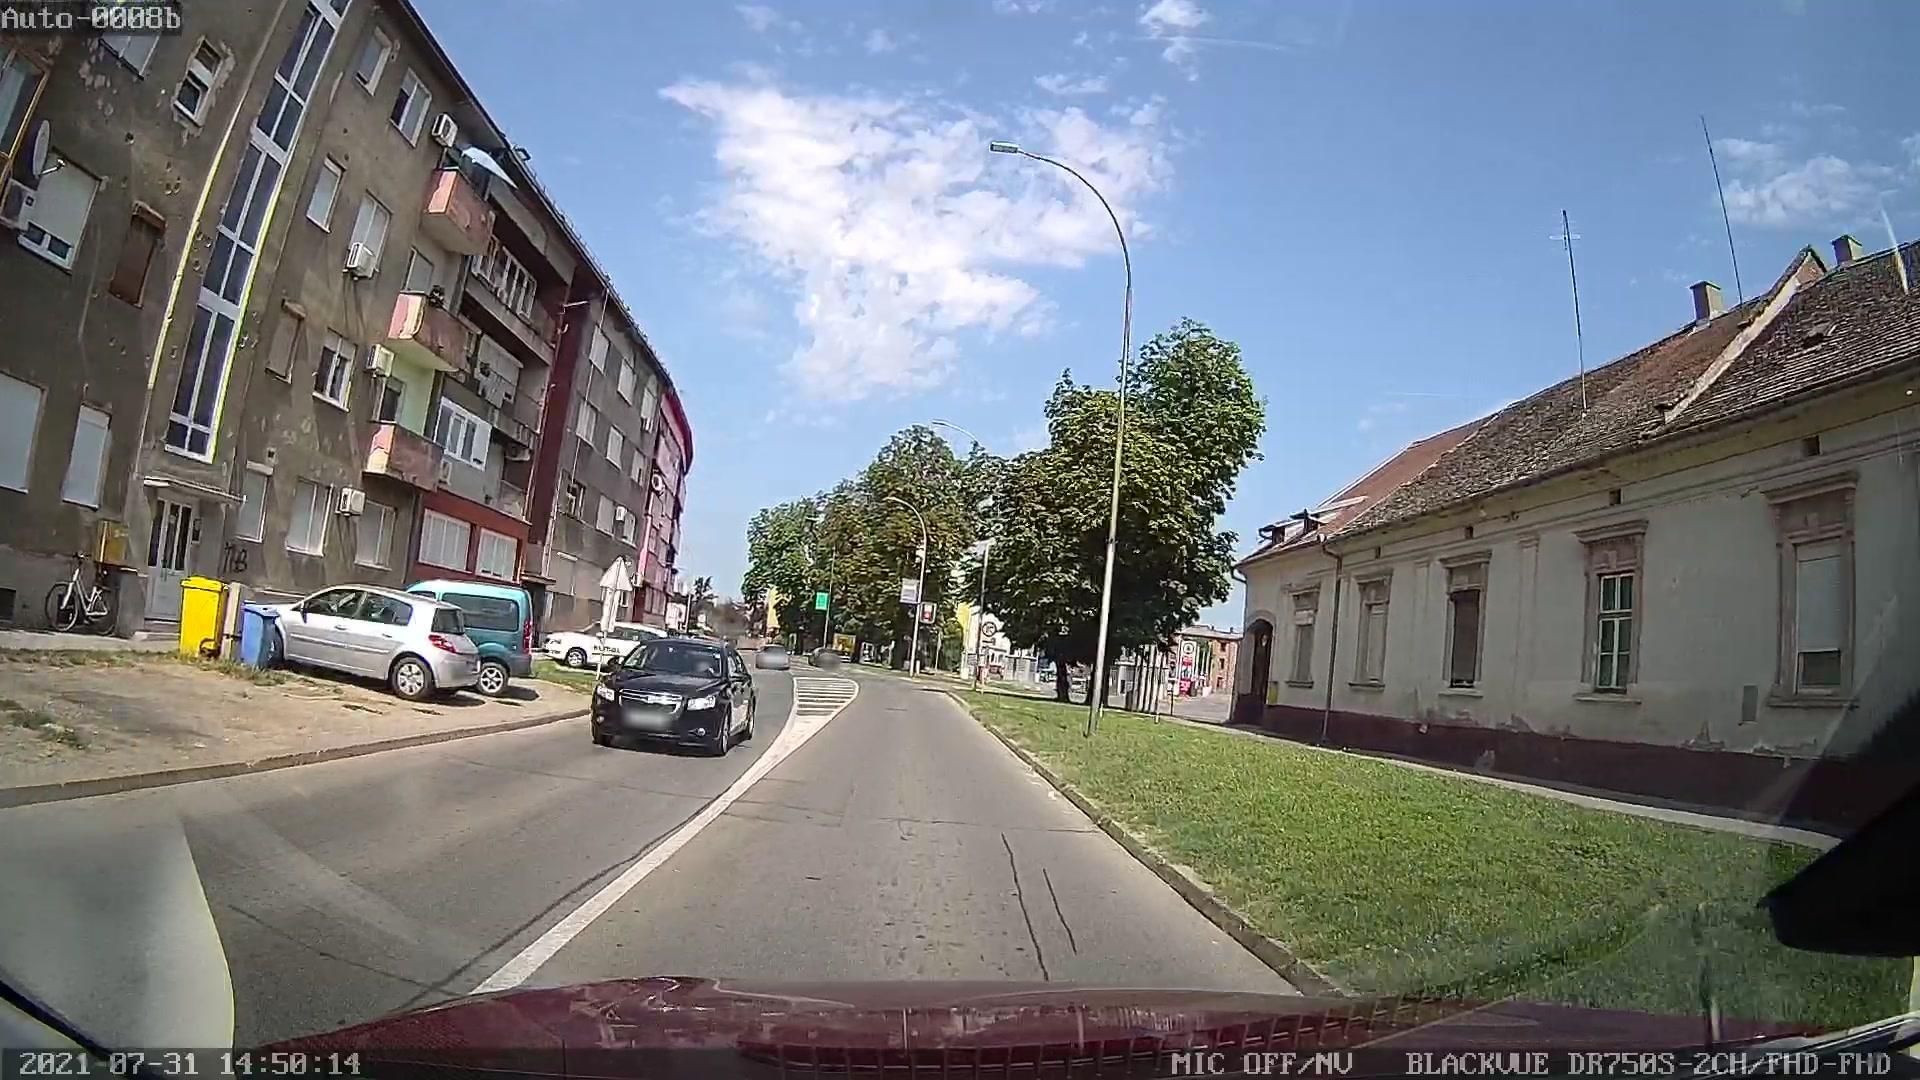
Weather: clear
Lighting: day
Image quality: good
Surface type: driving surface
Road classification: service, secondary
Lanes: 2
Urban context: dense urban cluster
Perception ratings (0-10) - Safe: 5.2, Lively: 8.58, Beautiful: 6.89, Boring: 3.42, Depressing: 3.02, Wealthy: 7.53